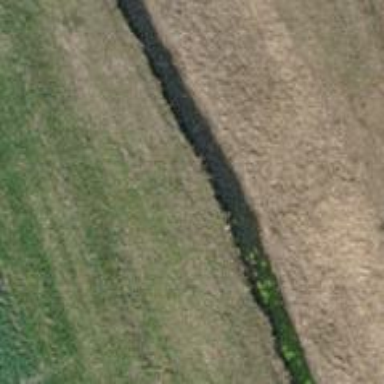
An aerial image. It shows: Drain waterway.